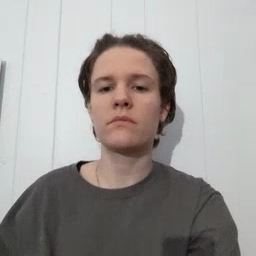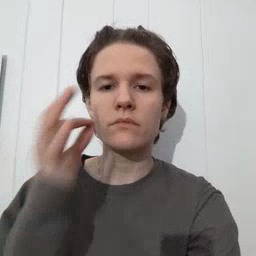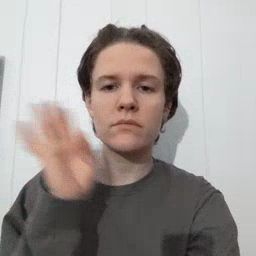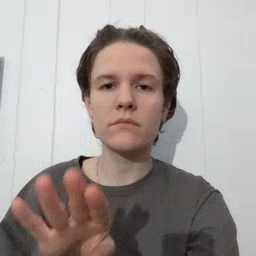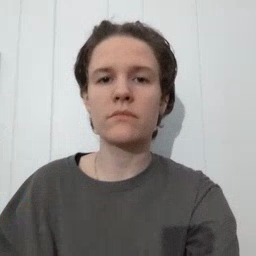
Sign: bee